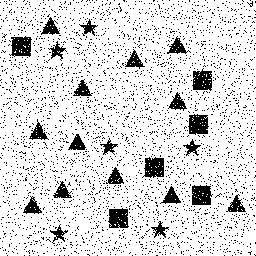
Squares: 6
Triangles: 12
Stars: 6
Total shapes: 24